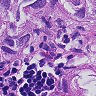
Metastatic tissue present: yes